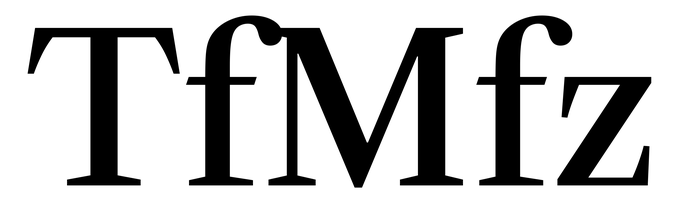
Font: LibreCaslonText_Medium